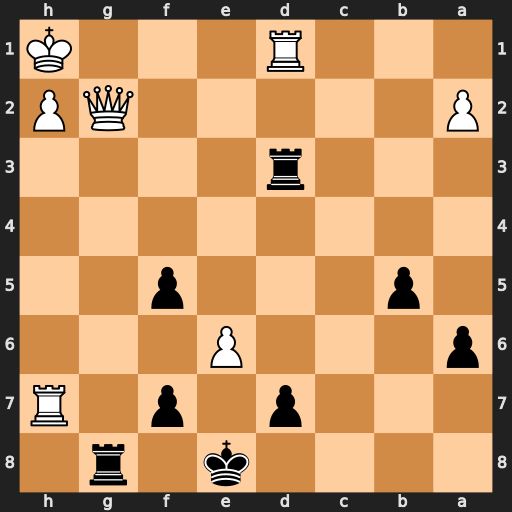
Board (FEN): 4k1r1/3p1p1R/p3P3/1p3p2/8/3r4/P5QP/3R3K
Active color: b
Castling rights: -
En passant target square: -
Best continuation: Rxd1+ Qf1 Rxf1#